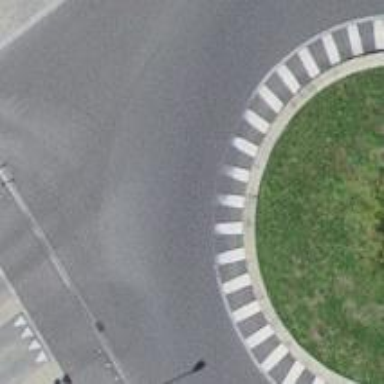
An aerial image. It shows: Secondary road with asphalt surface leading to roundabout.